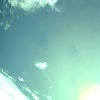
Label: water